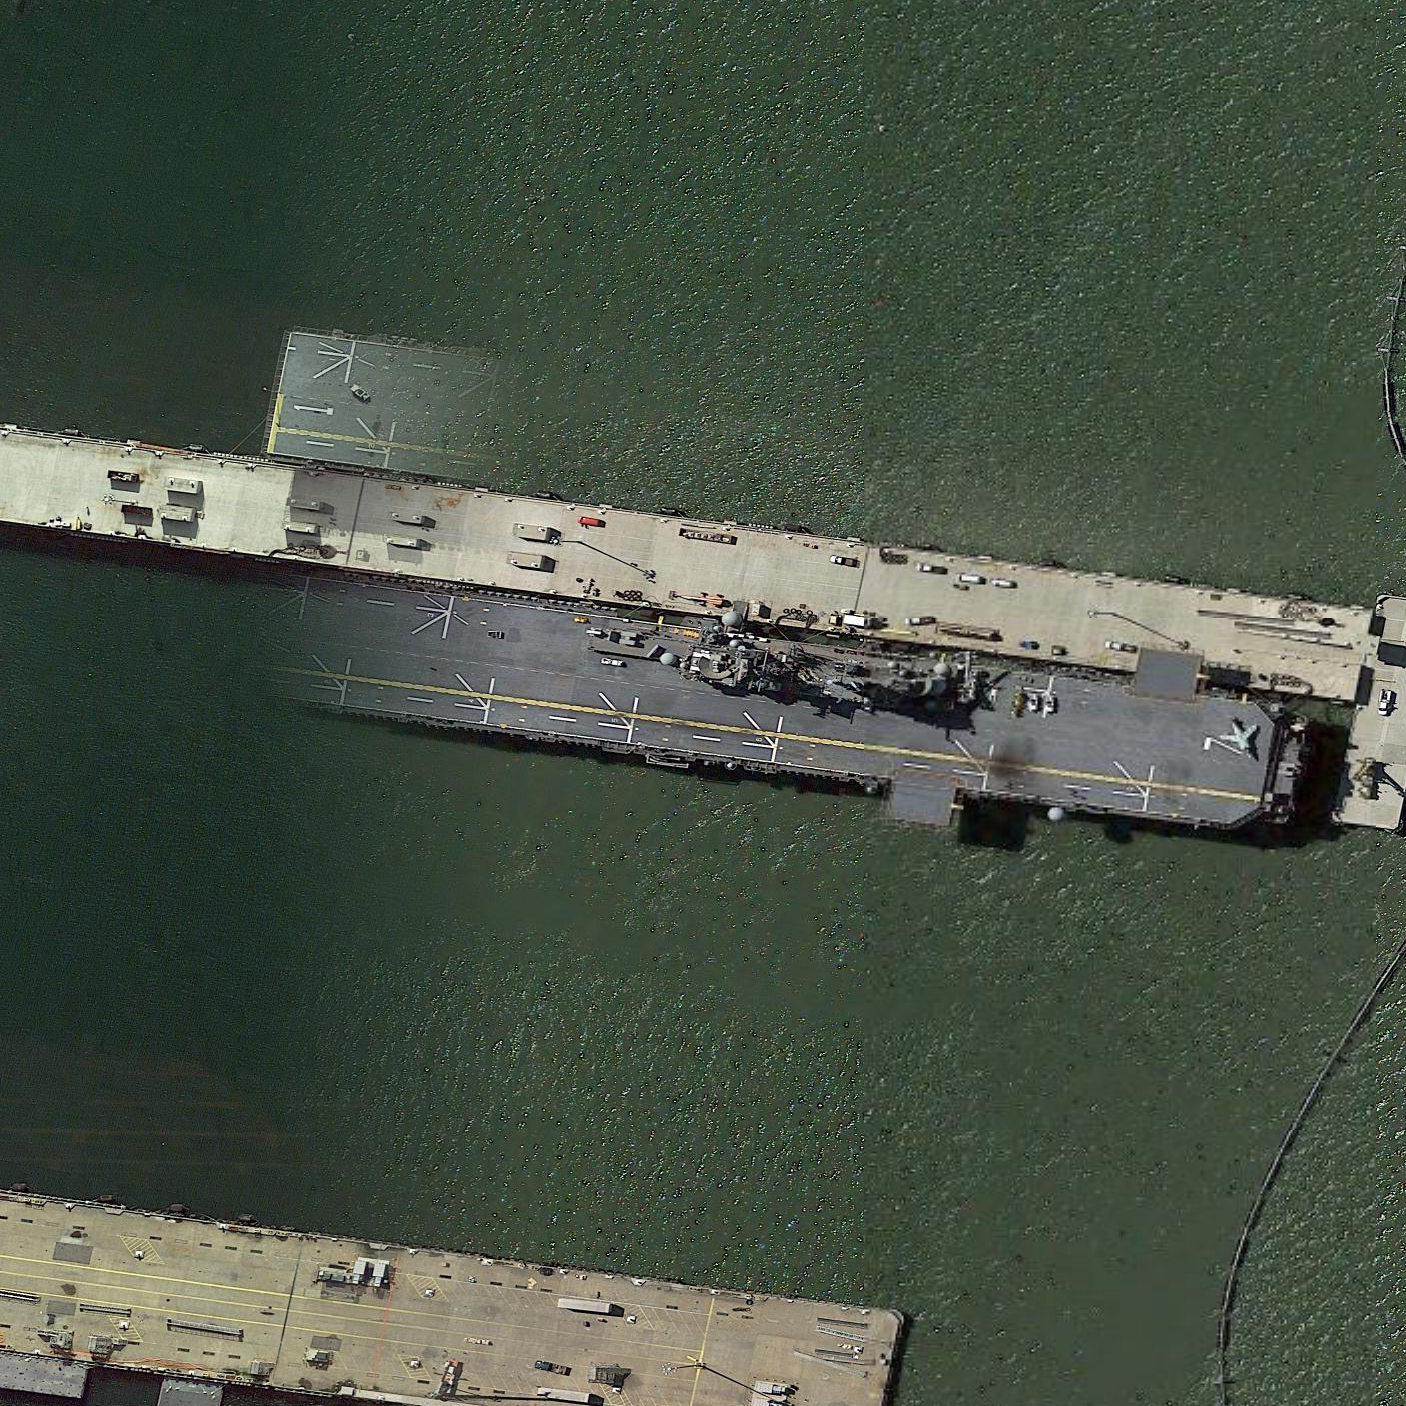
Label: assault